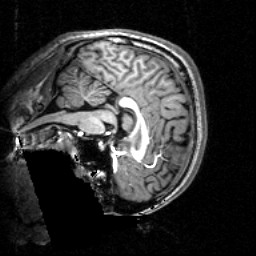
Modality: T1w
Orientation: sagittal
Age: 25
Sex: female